Question:
I don't really know where to even begin here. My first thought was that the intersection of j and k would be the universal set, but I don't have any proof for that. I don't have much practice with indexed families of sets, but I've done a lot with set theory this semester. I'm a third year math minor and this class is supposed to help transition you to more rigorous, proof-based math.
Thanks for the help !
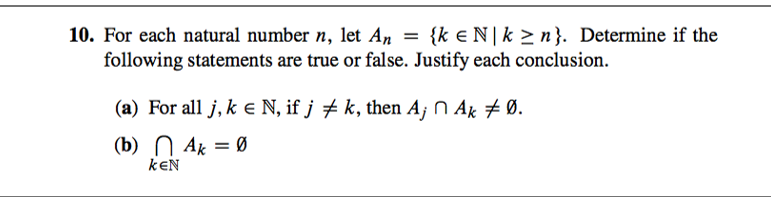
Answer: A_n is the set of all natural numbers greater than or equal to n. Part (a) asks whether the intersection of A_j and A_k must always be non-empty. A moment's reflection will show that this is true since the intersection of A_j and A_k will be A_j if j > k, or A_k otherwise, and no A_n is empty. Part (b) asks whether the intersection of all A_n is empty or not. The intersection of all A_n would be the set of all natural numbers greater than or equal to the "greatest natural number". Of course, there is no "greatest natural number", so there is nothing in the set; the intersection of all A_n is empty because every natural number k is missing from at least one of the sets (A_k+1).